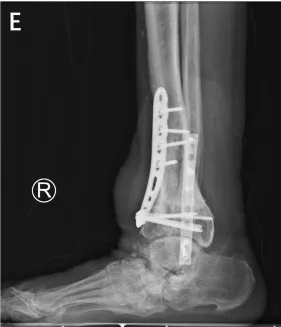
Radiographic images revealed the presence of osteophytes anterior to the talus (D,E).
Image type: radiology (x_ray)